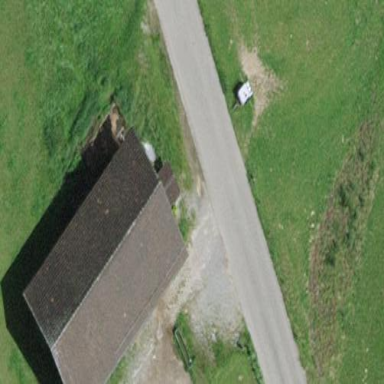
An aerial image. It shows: Farm auxiliary building.